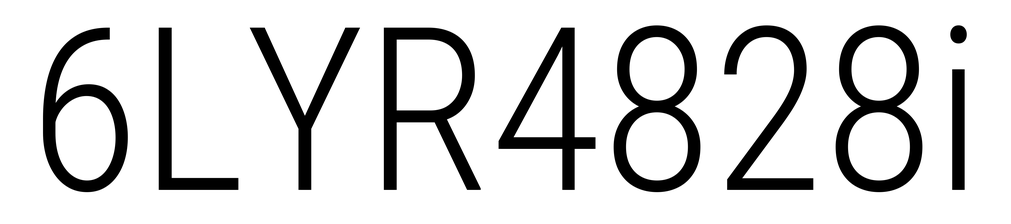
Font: Roboto_Condensed_Light